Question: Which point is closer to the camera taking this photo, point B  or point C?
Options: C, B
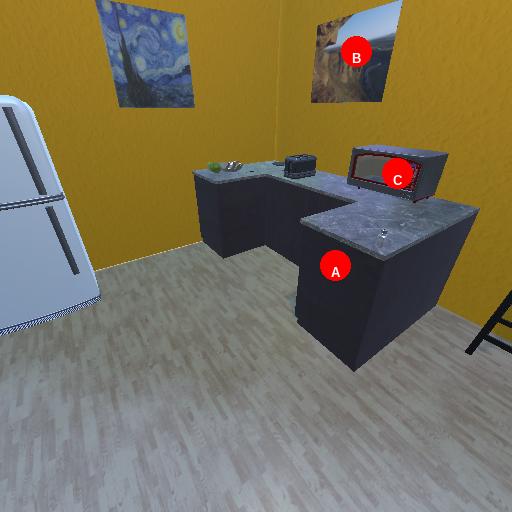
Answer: C